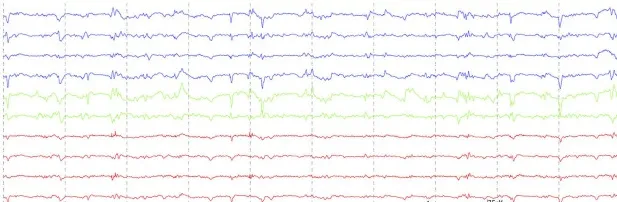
Preoperative and follow-up scalp EEGs. Follow-up EEGs [ 3-months.
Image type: electrography (eeg)